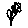
Label: flower